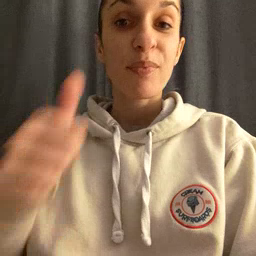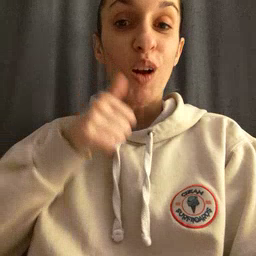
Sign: girl